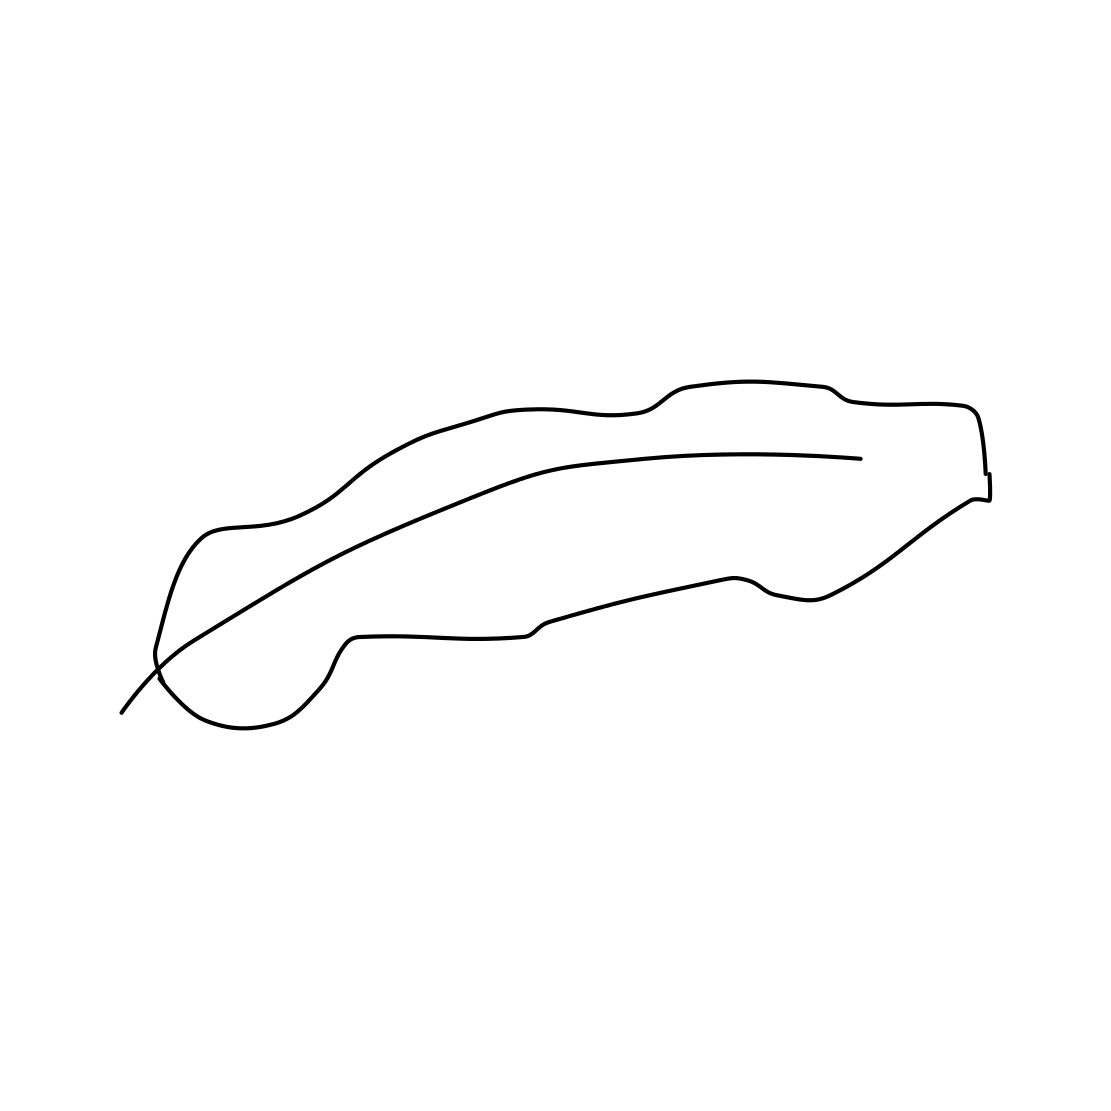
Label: feather